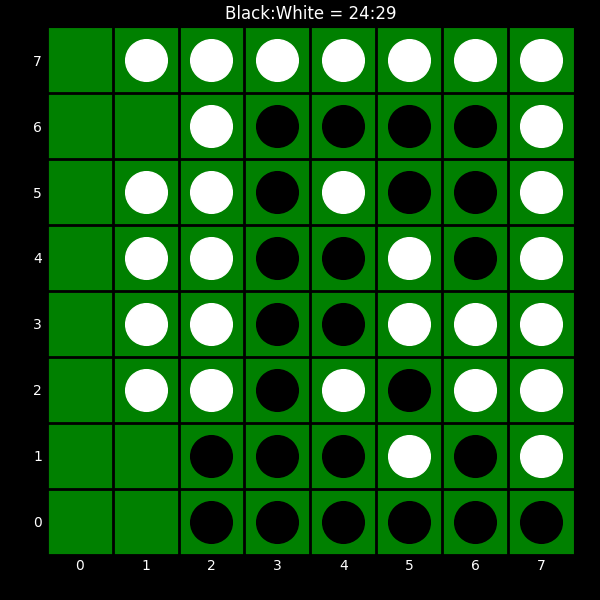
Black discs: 24
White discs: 29